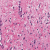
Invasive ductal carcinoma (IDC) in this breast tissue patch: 0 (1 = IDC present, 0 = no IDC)